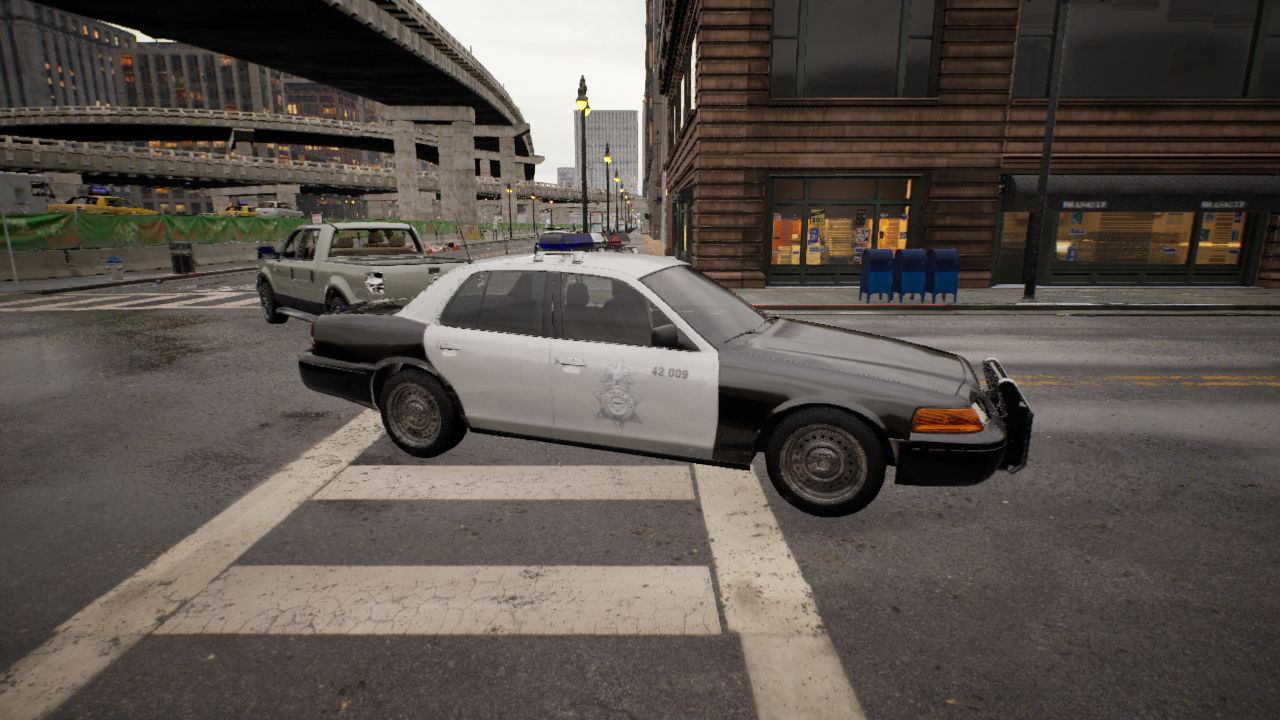
Venue: intersection
Lighting: golden hour
Vehicle rig: sedan